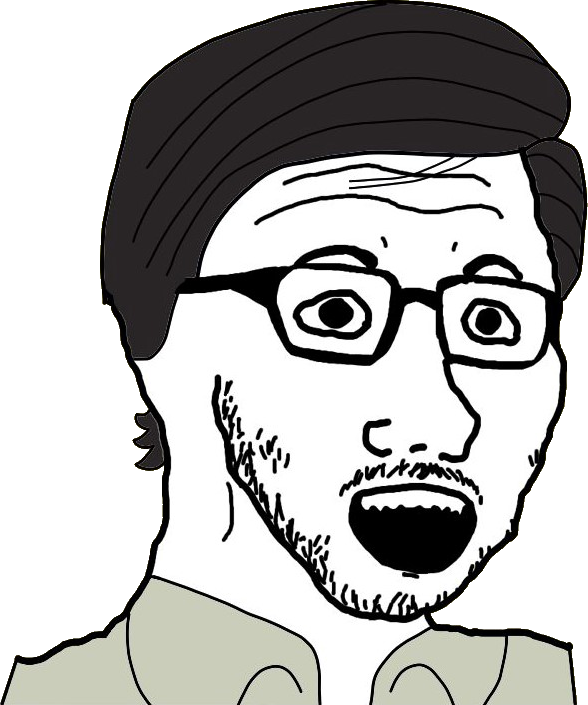
Label: 5_Soyjak